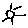
Label: sun